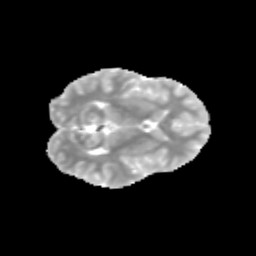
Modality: MD
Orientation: axial
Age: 12
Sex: female
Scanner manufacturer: siemens
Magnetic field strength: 3 T
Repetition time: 3.8 s
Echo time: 0.07 s